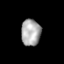
Tissue: prostate
Cell type: T cells
Senescence score: 0.7151
Nuclear area (px): 508
Mean DAPI intensity: 170.669